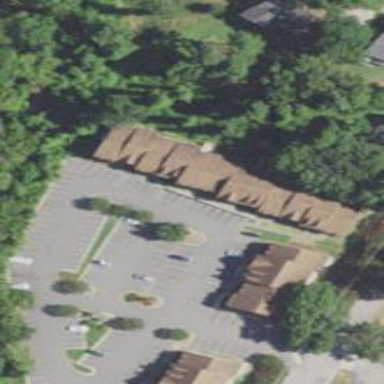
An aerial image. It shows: Office building used for office purposes.